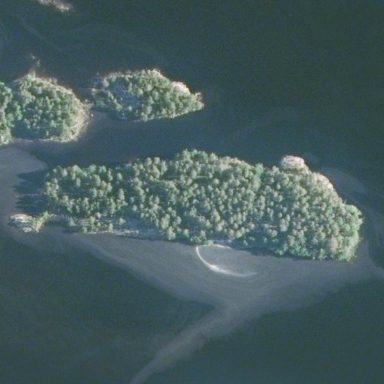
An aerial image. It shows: Islet covered with woodland.